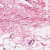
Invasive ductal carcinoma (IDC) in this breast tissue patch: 0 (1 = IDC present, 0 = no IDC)